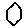
Label: hexagon